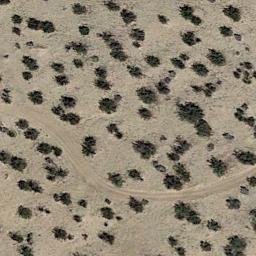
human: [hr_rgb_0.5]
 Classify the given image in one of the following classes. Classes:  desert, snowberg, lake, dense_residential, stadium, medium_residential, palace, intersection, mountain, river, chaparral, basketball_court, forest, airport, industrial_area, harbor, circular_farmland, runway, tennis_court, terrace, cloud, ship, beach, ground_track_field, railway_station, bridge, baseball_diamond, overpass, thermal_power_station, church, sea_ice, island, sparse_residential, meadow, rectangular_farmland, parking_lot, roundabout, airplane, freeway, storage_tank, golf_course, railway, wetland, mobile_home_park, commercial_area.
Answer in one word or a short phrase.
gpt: chaparral